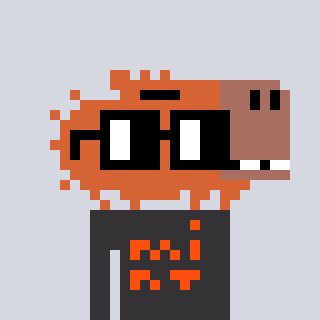
a pixel art character with square black glasses, a capybara-shaped head and a grayscale-colored body on a cool background